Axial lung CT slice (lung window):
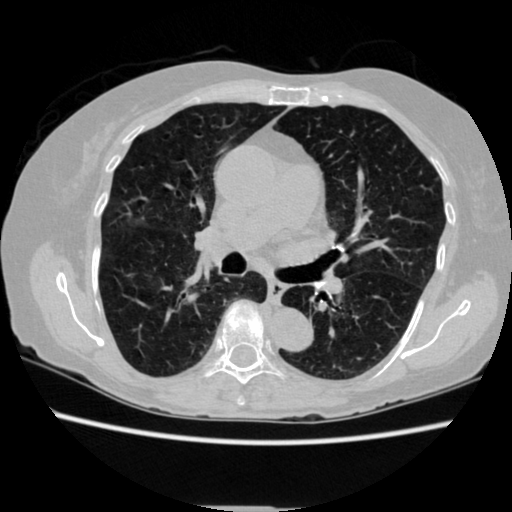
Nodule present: no